Question: When I try to change color of the link (as you <URL> then color of the text is changed but underline is still blue.

Is there any way to make Ckeditor to also change the color of underline too? I want to make Ckeditor to change the color of underline too by default without any movements from the user.
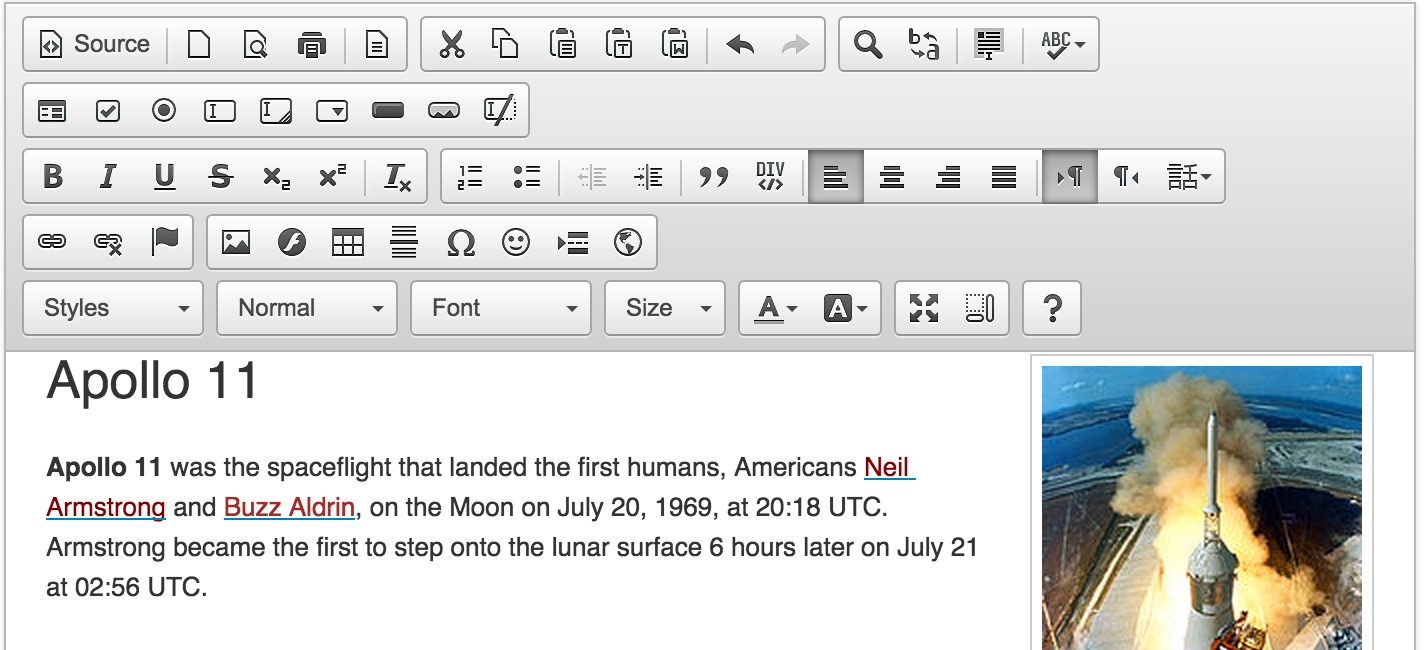
Answer: I found the solution. Here is my code:
'''
editor = CKEDITOR.inline(editable_text_element)
# This event called when text is updated in current editor.
editor.on 'change', ->
links = iframe().find('a')
links.each () ->
current_link = $(this)
links_children = current_link.children()
# Our case is when <a> has only 1 child and this is <span>
if links_children.size() is 1
child = links_children.first()
child_color = child.css('color')
current_link_color = current_link.css('color')
current_link.css('color': child_color) if current_link_color isnt child_color
'''
This is not ideal but it works. I set color via style when text has changed.